Field crop: tomato
Growth stage: 1
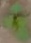
Species: solanum